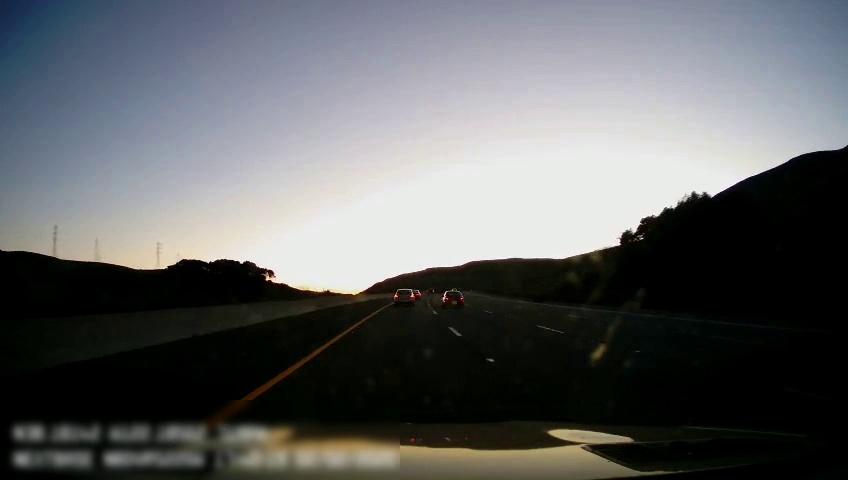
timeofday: Day
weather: Sunny
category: Drivable Space
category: Vehicles | Car
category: Vehicles | Car
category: Vehicles | Car
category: Lanes | Alternate Lane
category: Lanes | Current Lane
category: Lanes | Current Lane
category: Lanes | Alternate Lane
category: Lanes | Alternate Lane